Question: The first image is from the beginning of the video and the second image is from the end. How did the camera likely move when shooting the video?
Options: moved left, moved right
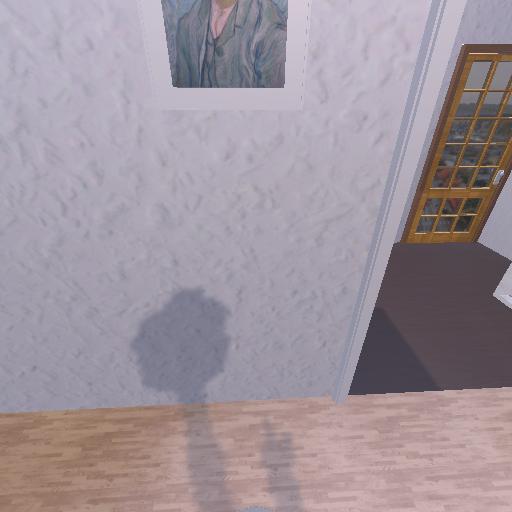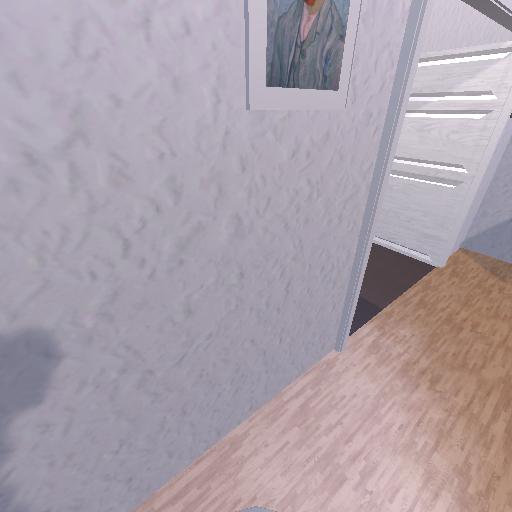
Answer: moved left